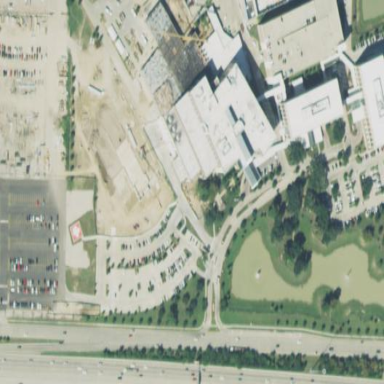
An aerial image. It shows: Hospital providing healthcare services.